Question: I have an image like this:

and I'd like to resize this image to a specific width: where the height should also get calculated. (So the image should keep its width-to-height scale)
This was all I get so far:
'''
extension UIImage {
func resize(newSize1: CGSize) -> UIImage {
let size = self.size
let widthRatio = newSize1.width / size.width
let heightRatio = newSize1.height / size.height
var newSize2: CGSize
if(widthRatio > heightRatio) {
newSize2 = CGSize(width: size.width * heightRatio, height: size.height * heightRatio)
} else {
newSize2 = CGSize(width: size.width * widthRatio, height: size.height * widthRatio)
}
let rect = CGRect(x: 0, y: 0, width: newSize2.width, height: newSize2.height)
UIGraphicsBeginImageContextWithOptions(newSize2, false, 1.0)
self.draw(in: rect)
let newImage = UIGraphicsGetImageFromCurrentImageContext()
UIGraphicsEndImageContext()
return newImage2!
}
}
'''
But the function takes a 'CGSize' size parameter (width AND height) but I just want to get a function that takes the width parameter.
How to edit my code to solve my problem?
Any help would be very appreciated ':)'
: The UIImage should get a smaller resolution (less pixels), not the Image View itself!
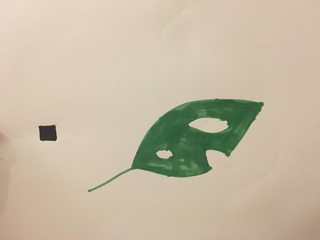
Answer: For Swift 4 And Swift 3 use below 'UIImage' extension for resizing image. It's calculated height according to given width.
'''
extension UIImage {
func resized(toWidth width: CGFloat) -> UIImage? {
let canvasSize = CGSize(width: width, height: CGFloat(ceil(width/size.width * size.height)))
UIGraphicsBeginImageContextWithOptions(canvasSize, false, scale)
defer { UIGraphicsEndImageContext() }
draw(in: CGRect(origin: .zero, size: canvasSize))
return UIGraphicsGetImageFromCurrentImageContext()
}
}
'''